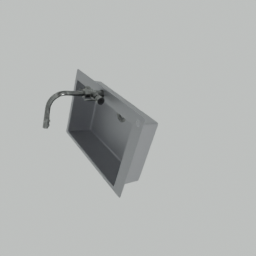
Label: appliances